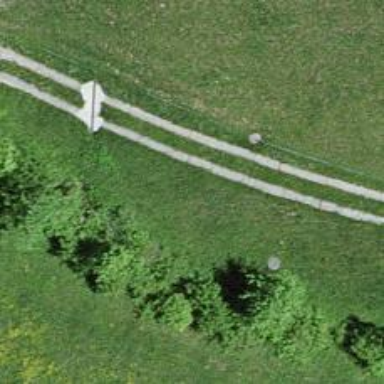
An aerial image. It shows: Track with grade2 tracktype.